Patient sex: F
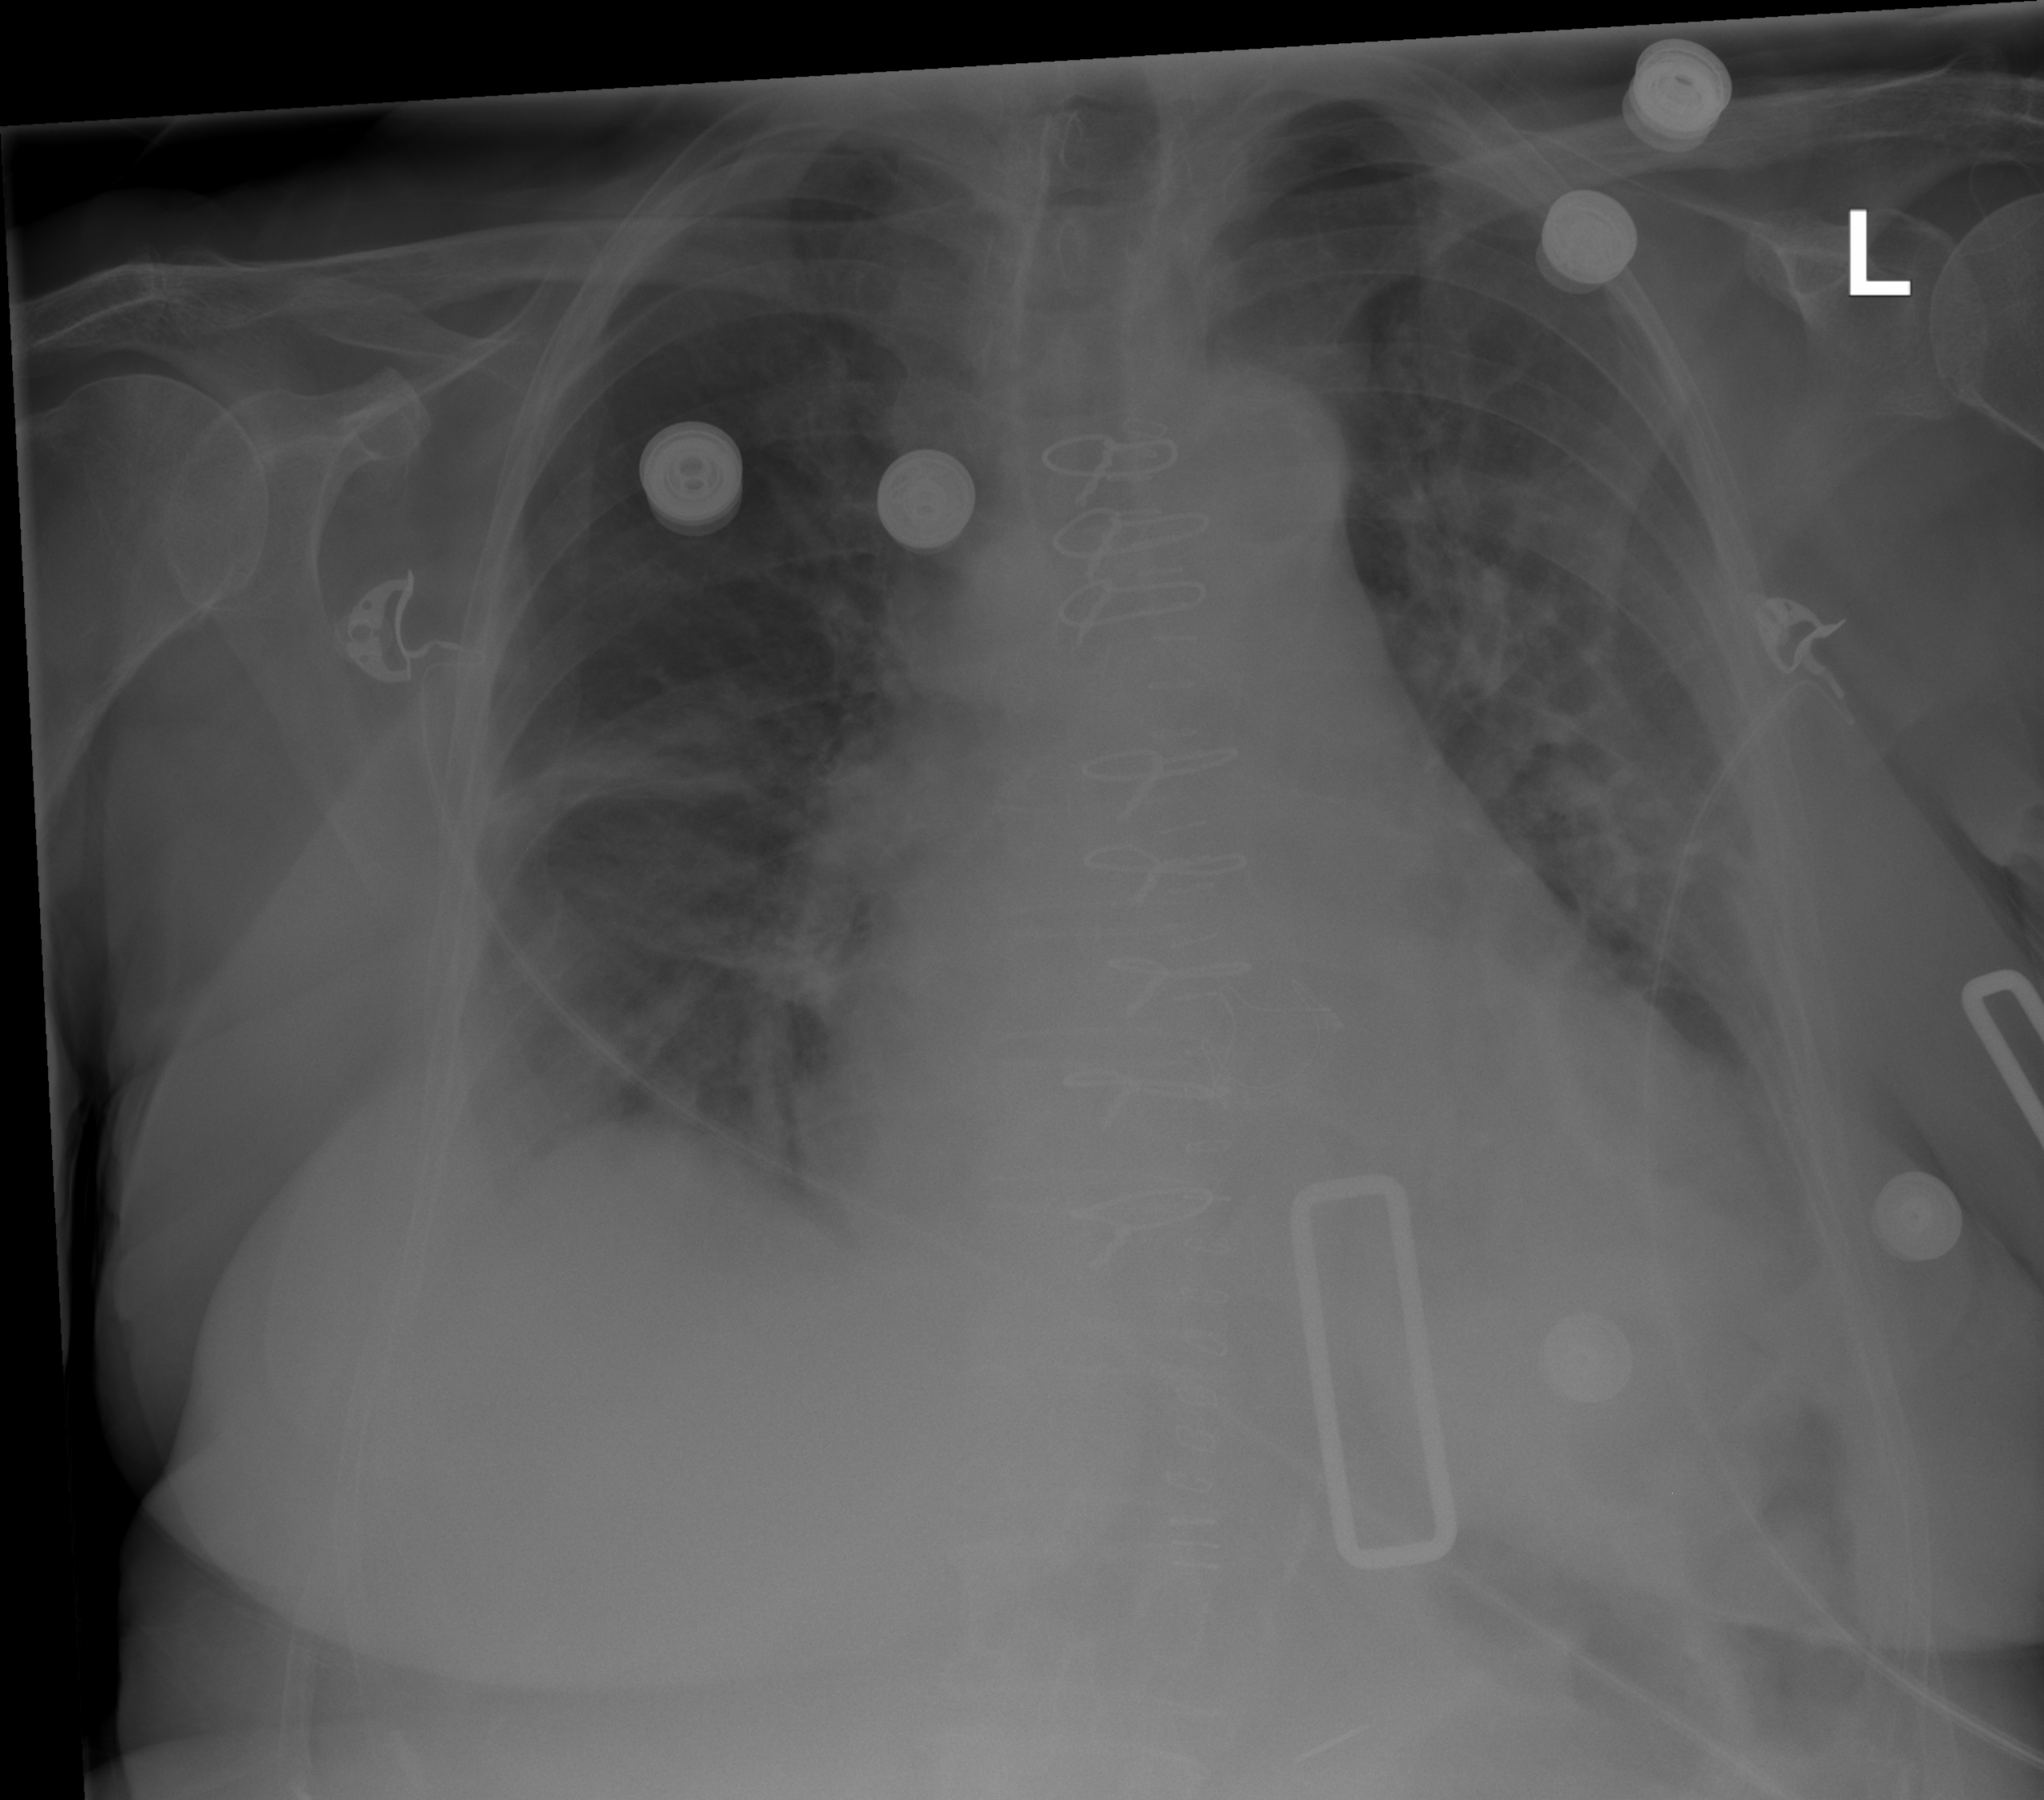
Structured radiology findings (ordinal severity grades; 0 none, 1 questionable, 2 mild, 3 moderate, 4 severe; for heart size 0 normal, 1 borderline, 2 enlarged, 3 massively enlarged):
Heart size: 2
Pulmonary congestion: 2
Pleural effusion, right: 2
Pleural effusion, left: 2
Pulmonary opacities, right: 0
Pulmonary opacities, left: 0
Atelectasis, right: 2
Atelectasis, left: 2